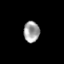
Tissue: skin
Cell type: Epithelial cells
Senescence score: 0.248
Nuclear area (px): 328
Mean DAPI intensity: 159.646